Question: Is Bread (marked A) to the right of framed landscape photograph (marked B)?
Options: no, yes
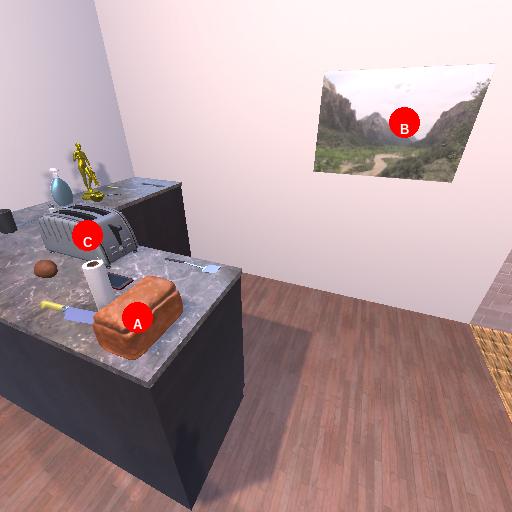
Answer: no